Чебурашка и крокодил Гена весной поехали в Лагерь Дружбы на острове Чунга-Чанга. Остров расположен на экваторе. На территории лагеря построены два типовых 100-этажных корпуса (в виде прямоугольных параллелепипедов), один строго на востоке от другого. Здания корпусов параллельны друг другу и перпендикулярны экватору (см. рисунок).  Чебурашка поселился в западном корпусе, а крокодил Гена — на десятом этаже восточного корпуса. Окна их комнат оказались выходящими друг на друга. В день весеннего равноденствия, $21$ марта, солнце светило в окно Гены в течение $T_{1} = 2~$часов, а в окно Чебурашки — $T_{2} = 4~$часов.
На каком этаже живёт Чебурашка?
Что показывали часы Чебурашки, когда окна в корпусе Гены ему впервые показались золотыми?
В течение какого времени окна в корпусе Гены казались Чебурашке золотыми? $\textit{Примечание}$. Окна кажутся золотыми, когда в них отражается Солнце. Многократные отражения не учитывать. В $12$ часов Солнце находилось в зените.
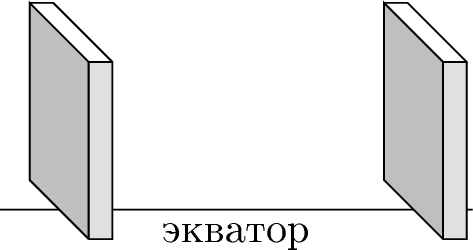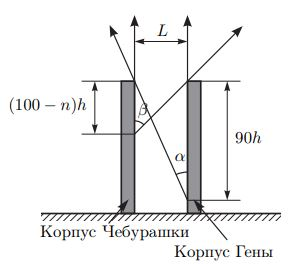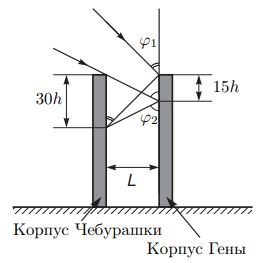
На каком этаже живёт Чебурашка?
Решение: Чебурашка и Гена видят, как Солнце перемещается с востока на запад с угловой скоростью $$ \omega =\frac{360^\circ}{24~ч}=15^\circ/ч. $$ Как следует из рисунка ниже, Солнце видно из окон крокодила Гены от полудня, когда Солнце в зените, до времени, когда оно скроется за корпусом Чебурашки. При этом оно сместится на угол $$ \alpha=\omega T_{1}=30^\circ. $$  По аналогии найдём, что за время, пока Солнце светило в окно Чебурашки, оно сместилось на угол $$ \beta=\omega T_{2}=60^\circ. $$ Пусть высота одного этажа равна $h$, номер этажа на котором живёт Чебурашка $n$, а расстояние между корпусами вдоль экватора, соответственно, $L$. Тогда, исходя из рисунка выше, мы можем записать два уравнения: $$ \frac{L}{(100-10)h}=\operatorname{tg} 30^\circ=\frac{1}{\sqrt{3}}, \\ \frac{L}{(100-n)h}=\operatorname{tg}60^\circ=\sqrt{3}. $$ Из них находим номер этажа, на котором жил Чебурашка: $$ n=100-90\frac{\operatorname{tg}30^\circ}{\operatorname{tg}60^\circ}=70. $$
Ответ: $$ n=100-90 \frac{\operatorname{tg} 30^{\circ}}{\operatorname{tg} 60^{\circ}}=70. $$

Что показывали часы Чебурашки, когда окна в корпусе Гены ему впервые показались золотыми?
Решение: Заметим, что в полдень (в $12$ часов) Солнце находится строго в зените. Через некоторое время $t_{1}$ окна в корпусе Гены стали казаться Чебурашке золотыми. Это произошло тогда, когда прямые солнечные лучи, отраженные от окон верхнего этажа корпуса Гены, попали в окно Чебурашки (см. рисунок ниже).  За время $t_{1}$ Солнце опустилось на угол $\varphi_{1}$ такой что $$ \operatorname{tg}\varphi_{1}=\frac{L}{30h}=\sqrt{3}, \text { откуда } \varphi_{1}=60^\circ. $$ Значит, $t_{1}=\varphi_{1}/\omega=4~ч$, и часы Чебурашки показывали $16$ часов в момент, когда окна корпуса Гены стали казаться золотыми.
Ответ: Часы Чебурашки показывали $16$ часов в момент, когда окна корпуса Гены стали казаться золотыми.

В течение какого времени окна в корпусе Гены казались Чебурашке золотыми?
Решение: Пусть через время $t_{2}$ после полудня окна перестали казаться золотыми. В этот момент луч от Солнца, отражающийся от корпуса Гены и попадающий в окно Чебурашки, проходит через край корпуса Чебурашки. Найдём угол $\varphi_{2}$, который в этот момент будет составлять Солнце с вертикалью: $$ \operatorname{tg}\varphi_{2}=\frac{L}{15h}=2\sqrt{3}, \text { откуда } \varphi_{2} \approx 73.9^\circ. $$ Значит, $t_{2}=\varphi_{2}/\omega \approx 4.93~ч$. Окна в корпусе Гены казались Чебурашке золотыми в течение $56$ минут.
Ответ: Окна в корпусе Гены казались Чебурашке золотыми в течение $56$ минут.
Темы:
T, Оптика, Геометрическая оптика, Всероссийские, Астрономия